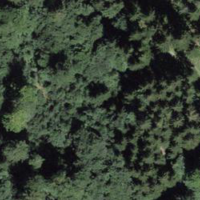
EUNIS habitat code: 43
Species observed at this site:
Petasites albus
Tussilago farfara